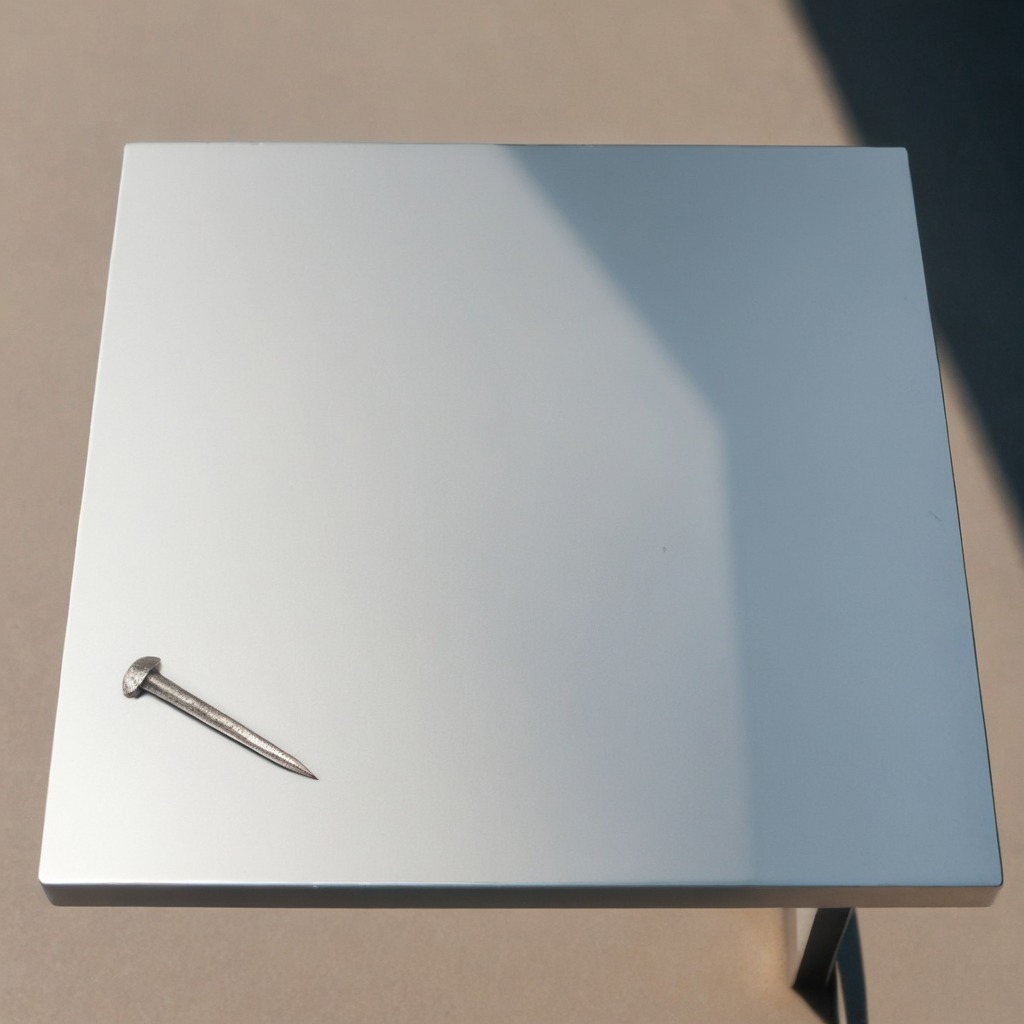
An iron nail is lying on a clean utility table in a temporary outdoor tool station.